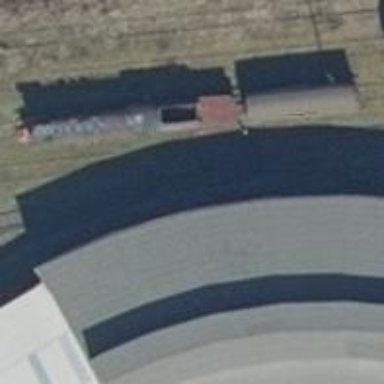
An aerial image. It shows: Railway yard in service.